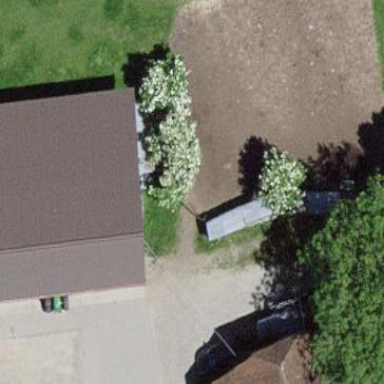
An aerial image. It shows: Barn.